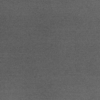
Label: dusty